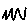
Label: zigzag